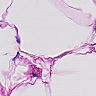
Metastatic tissue present: no